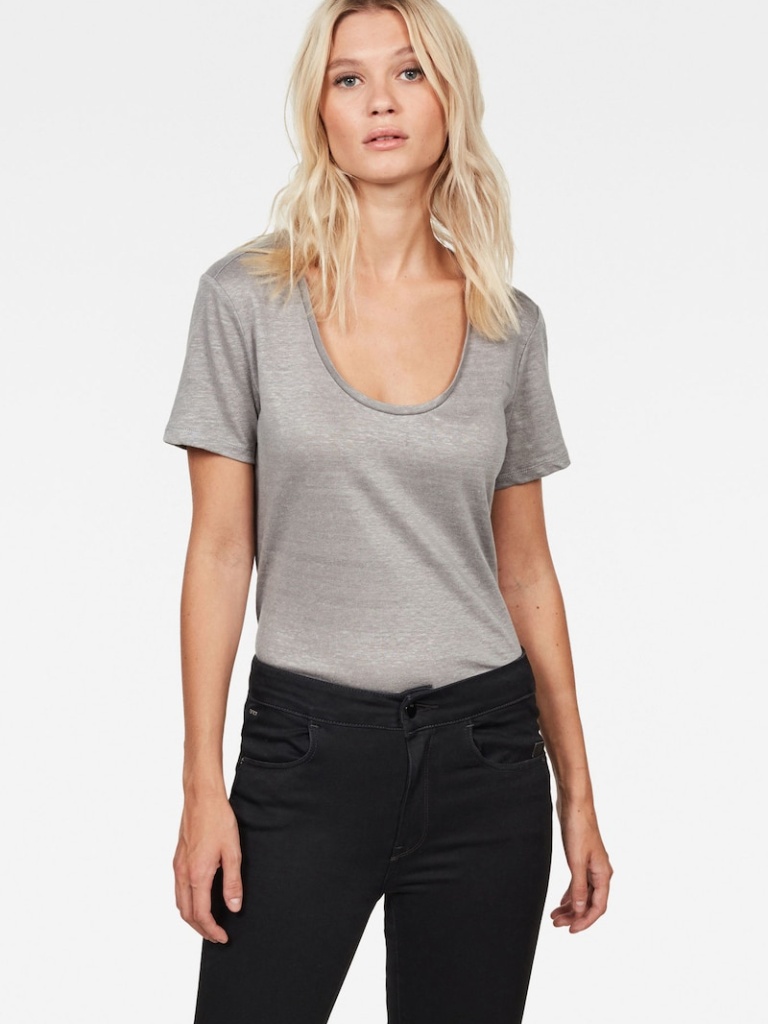
cotton tight short sleeve hip length Fully Tucked in scoop t-shirt